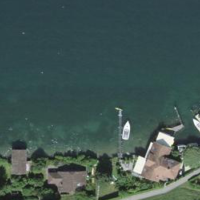
EUNIS habitat code: 14
Species observed at this site:
Certhia brachydactyla
Corvus corone
Podiceps cristatus
Cyanistes caeruleus
Fulica atra
Anas platyrhynchos
Troglodytes troglodytes
Anthus spinoletta
Prunella modularis
Passer domesticus
Regulus ignicapilla
Aegithalos caudatus
Buteo buteo
Fringilla coelebs
Sylvia atricapilla
Columba palumbus
Turdus merula
Phalacrocorax carbo
Phylloscopus collybita
Larus michahellis
Cygnus olor
Parus major
Erithacus rubecula
Mergus merganser
Milvus milvus
Pica pica
Phoenicurus ochruros
Coccothraustes coccothraustes
Motacilla alba